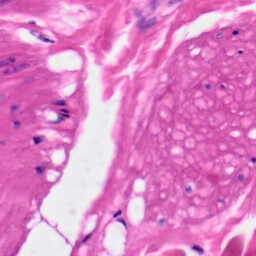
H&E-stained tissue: Skin